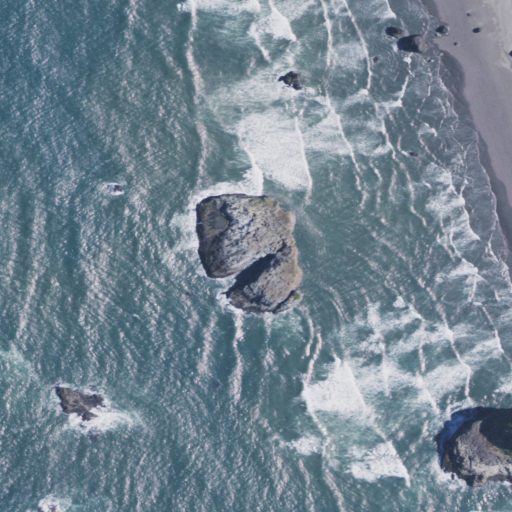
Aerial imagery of island in Oregon named Cave Rock containing open water, barren land, and herbaceous wetlands